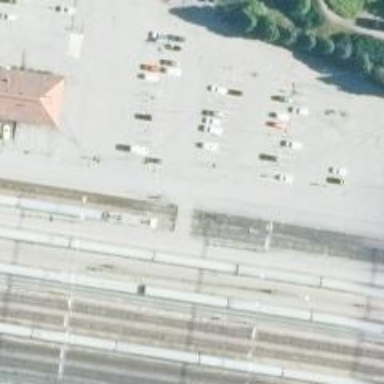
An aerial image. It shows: Railway with continuous electrified contact lines.